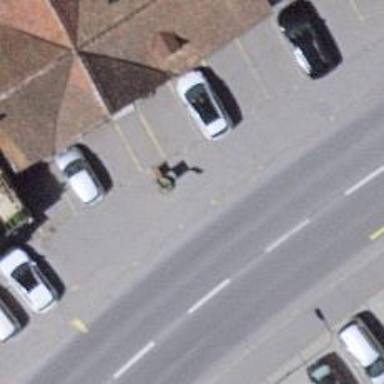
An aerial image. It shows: Bus stop with platform for public transport.